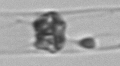
Label: Dactyliosolen_blavyanus